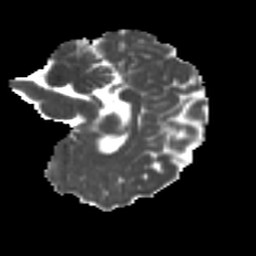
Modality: MD
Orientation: sagittal
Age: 27
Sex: female
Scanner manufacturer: ge
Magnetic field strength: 3 T
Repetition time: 7.8 s
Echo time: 0.0608 s